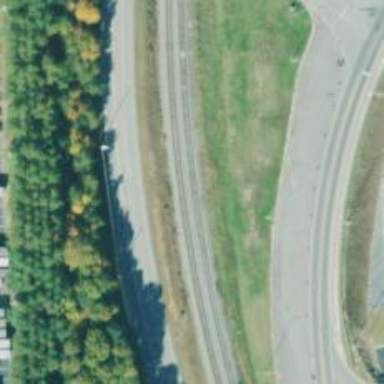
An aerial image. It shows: Railway siding with rails.